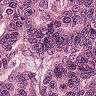
Metastatic tissue present: yes